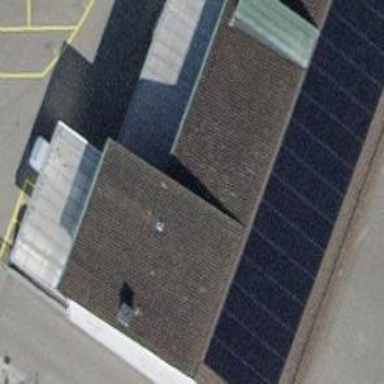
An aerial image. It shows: Industrial building with gabled roof.